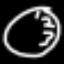
Label: clock